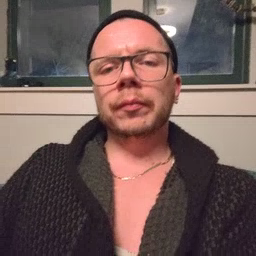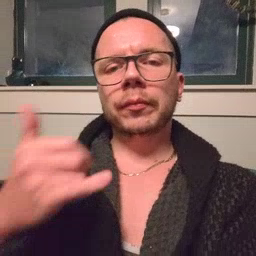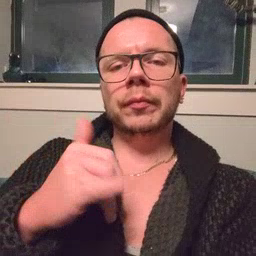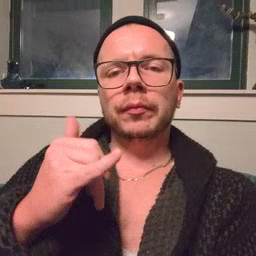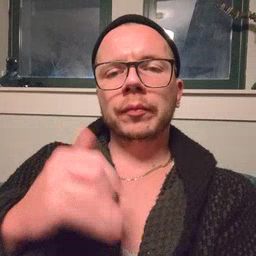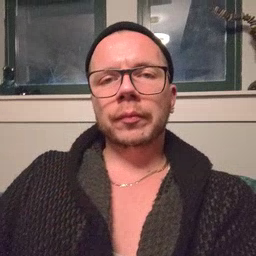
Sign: yellow